Interaction volume radius: 10 \u00c5
Interaction volume height: 30 \u00c5
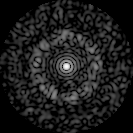
Disorder parameter: 0.8481